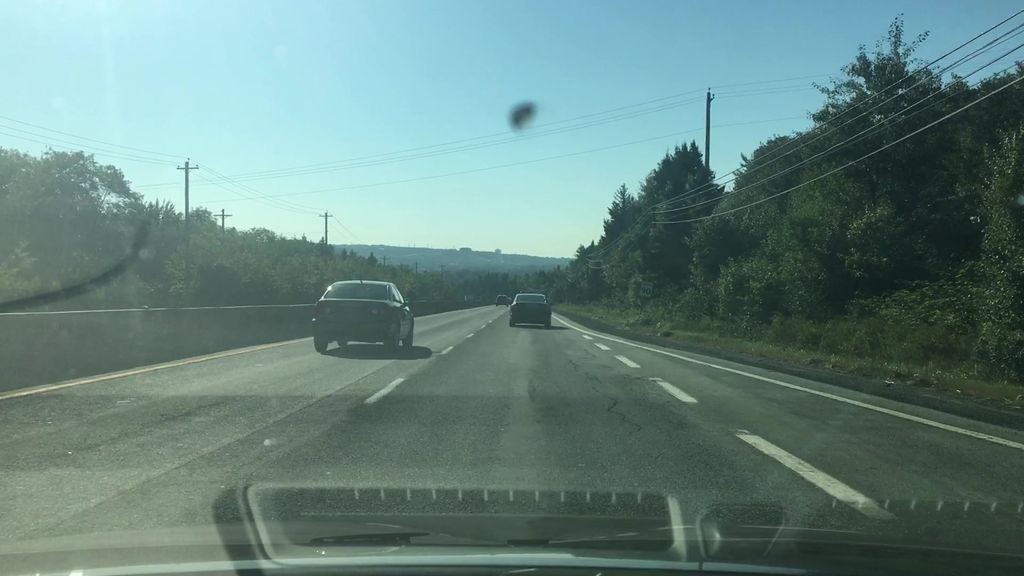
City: halifax